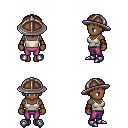
a pixel art fantasy rpg character, female body template, human, dark skin, white pirate shirt, magenta pants, dark blonde plain hairstyle, chain helm, leather bracers, metal boots, four views (front, back, left, right), 2x2 character sprite sheet, small pixel art, hard edges, no anti-aliasing